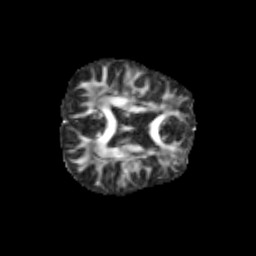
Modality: FA
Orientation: axial
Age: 11
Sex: male
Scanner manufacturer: siemens
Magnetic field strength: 3 T
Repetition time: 3.8 s
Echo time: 0.07 s